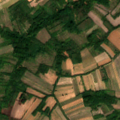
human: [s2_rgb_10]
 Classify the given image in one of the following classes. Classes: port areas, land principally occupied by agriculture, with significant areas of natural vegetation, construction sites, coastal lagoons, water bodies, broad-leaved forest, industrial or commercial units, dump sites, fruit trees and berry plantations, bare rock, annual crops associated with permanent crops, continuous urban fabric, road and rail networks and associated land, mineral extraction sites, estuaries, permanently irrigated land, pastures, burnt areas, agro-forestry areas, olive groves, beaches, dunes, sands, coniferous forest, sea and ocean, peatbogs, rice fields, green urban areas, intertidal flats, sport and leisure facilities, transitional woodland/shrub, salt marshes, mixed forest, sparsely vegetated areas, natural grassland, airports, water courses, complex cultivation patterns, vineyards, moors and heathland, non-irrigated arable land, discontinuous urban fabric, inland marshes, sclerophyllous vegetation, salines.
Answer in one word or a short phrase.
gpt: non-irrigated arable land, complex cultivation patterns, land principally occupied by agriculture, with significant areas of natural vegetation, broad-leaved forest